Question: When I go to setup connection strings for LINQ to SQL data contexts, I see a list of established/already setup connections in a dropdown. how do I change the names of these connections? Is there a menu for managing established connections? how do i get there? I'm sure this is easy, I just literally don't know where to click or what to google.

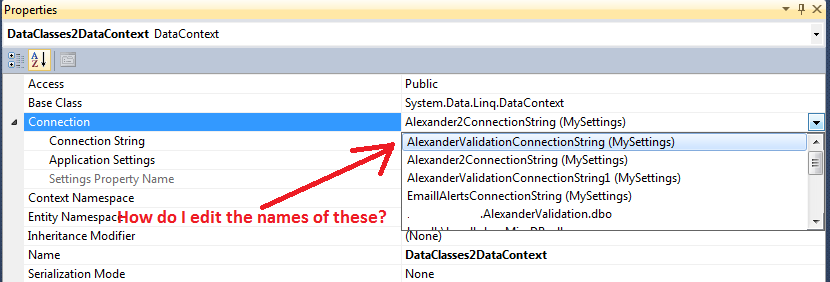
Answer: Look in Properties folder and the file Settings.settings